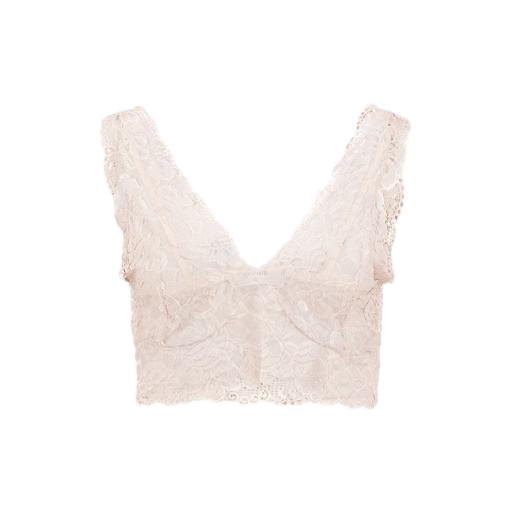
lace crop top, white lace crop top, pink plunge lace, white background